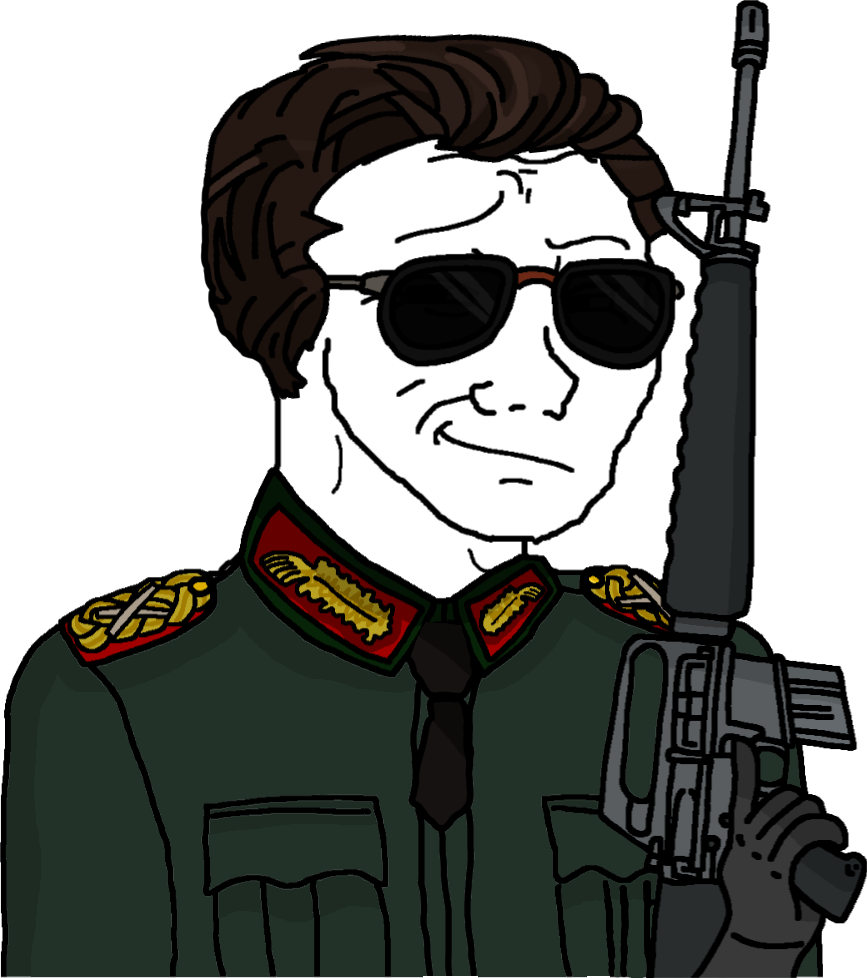
Label: 5_Smugjak